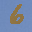
Label: 6